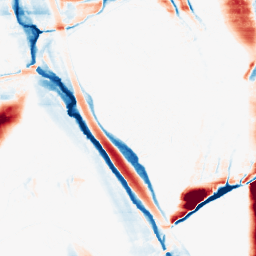
Category: morphological
Decomposition family: morphological_ellipse
Decomposition parameters: operation: average
width: 5
height: 50
Upsampling method: cubic_mitchell
Upsampling parameters: scale: 2
Upsampling scale: 2